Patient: sex M, age 52
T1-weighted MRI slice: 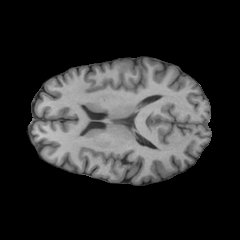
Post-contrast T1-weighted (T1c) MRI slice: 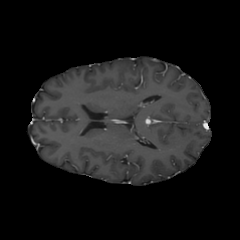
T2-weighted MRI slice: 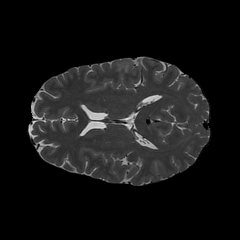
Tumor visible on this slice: yes
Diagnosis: Astrocytoma, IDH-wildtype
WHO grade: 3